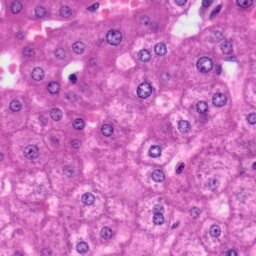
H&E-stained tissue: Liver